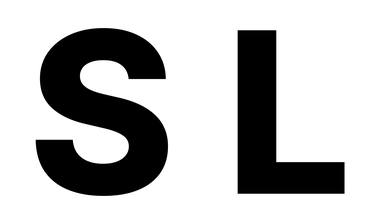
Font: Inter_ExtraBold